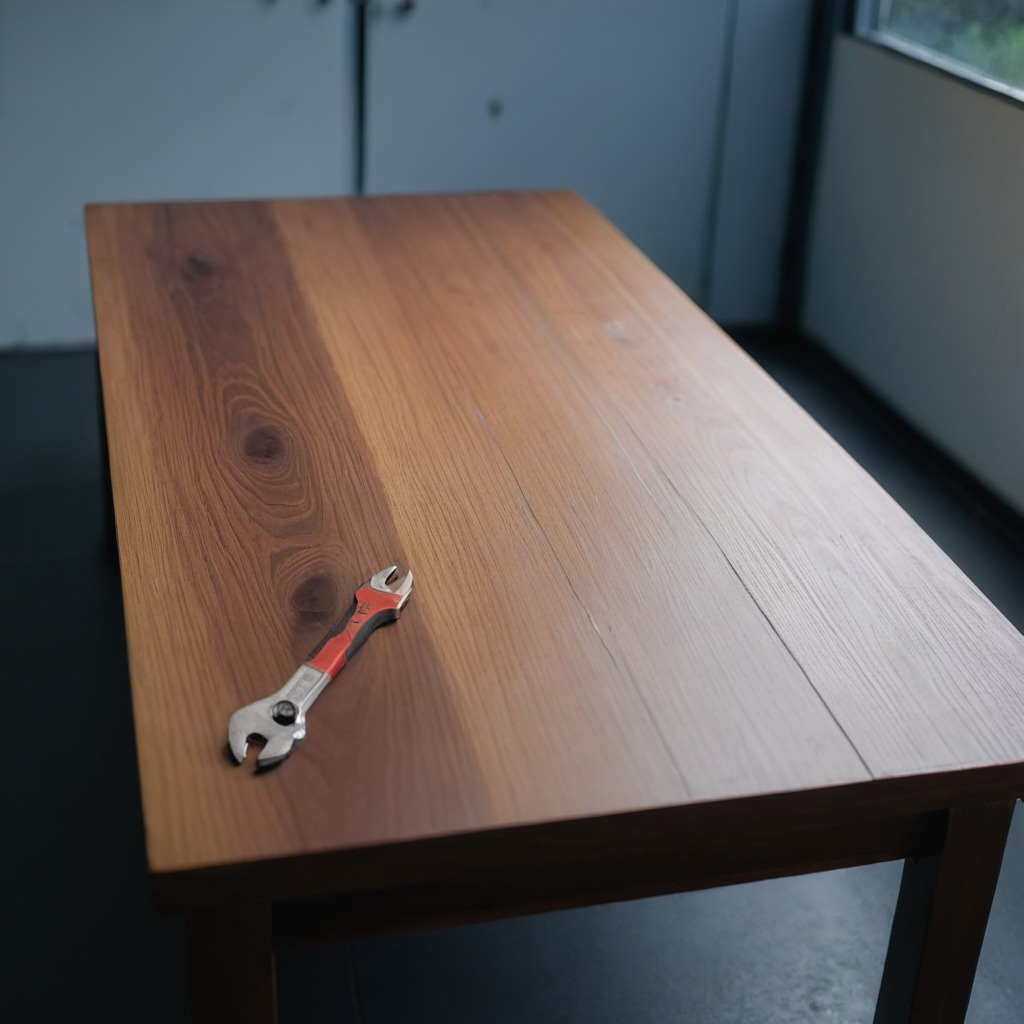
An wrench is lying on the table.